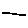
Label: line